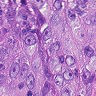
Metastatic tissue present: yes